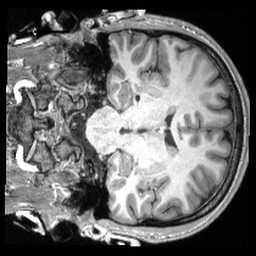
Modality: T1w
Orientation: coronal